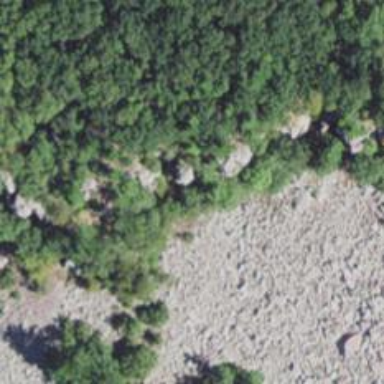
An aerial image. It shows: Climbing crag.